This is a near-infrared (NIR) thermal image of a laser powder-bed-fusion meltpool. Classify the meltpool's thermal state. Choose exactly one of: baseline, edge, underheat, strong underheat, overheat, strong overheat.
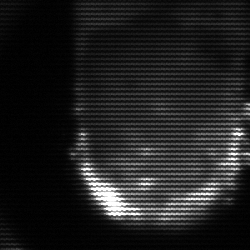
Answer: baseline